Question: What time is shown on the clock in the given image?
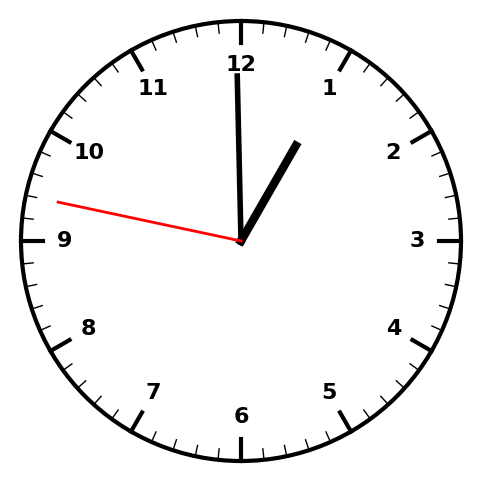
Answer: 12:59:47